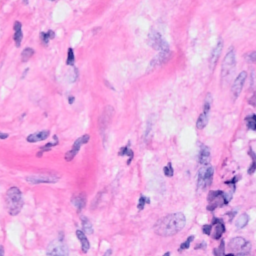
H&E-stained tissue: Breast